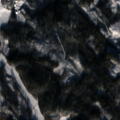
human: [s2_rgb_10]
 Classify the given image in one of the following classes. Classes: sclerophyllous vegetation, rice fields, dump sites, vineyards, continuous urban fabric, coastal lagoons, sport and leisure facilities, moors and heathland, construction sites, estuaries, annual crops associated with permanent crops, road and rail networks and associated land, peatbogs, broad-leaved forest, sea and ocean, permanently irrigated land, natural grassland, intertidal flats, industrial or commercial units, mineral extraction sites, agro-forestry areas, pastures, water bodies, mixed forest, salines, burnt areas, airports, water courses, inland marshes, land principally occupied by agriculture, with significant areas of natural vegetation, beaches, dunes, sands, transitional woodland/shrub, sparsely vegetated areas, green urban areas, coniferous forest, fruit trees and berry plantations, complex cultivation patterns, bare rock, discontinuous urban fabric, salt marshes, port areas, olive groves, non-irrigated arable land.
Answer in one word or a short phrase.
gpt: non-irrigated arable land, land principally occupied by agriculture, with significant areas of natural vegetation, coniferous forest, mixed forest, transitional woodland/shrub, water bodies